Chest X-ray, AP view. Patient: 40 years old, sex F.
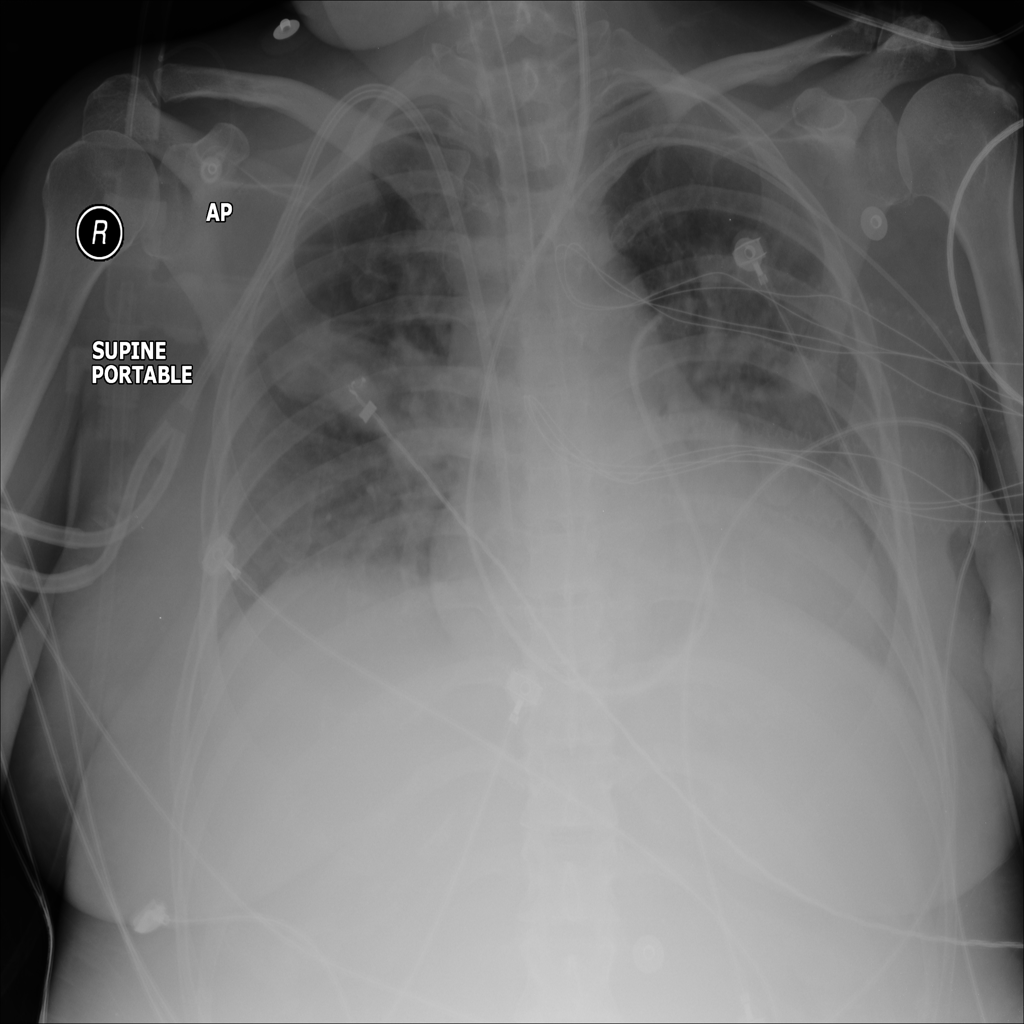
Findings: Infiltration